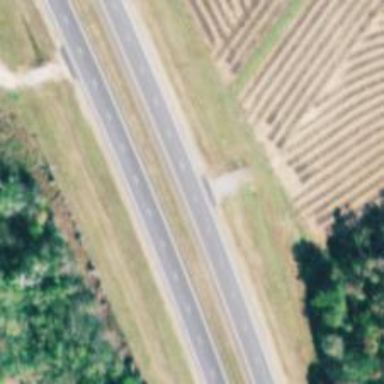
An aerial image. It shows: Primary road with asphalt surface.